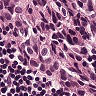
Metastatic tissue present: yes